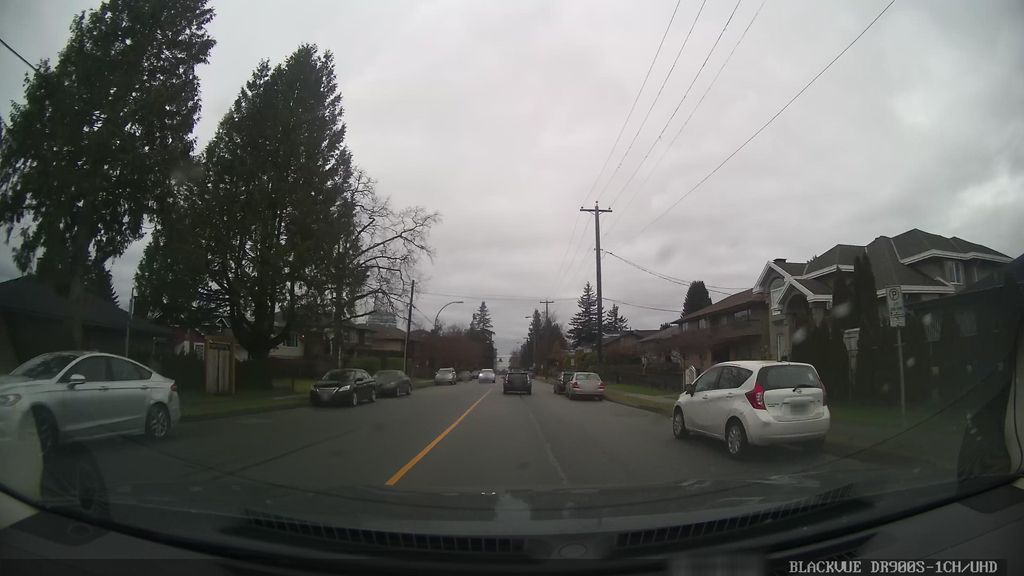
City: vancouver